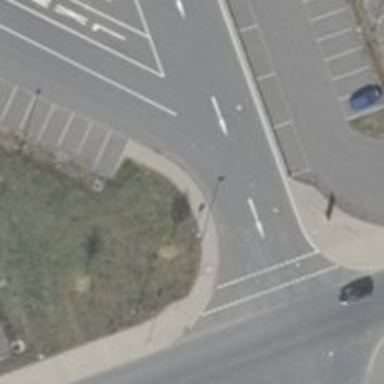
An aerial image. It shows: Footway along the road.